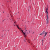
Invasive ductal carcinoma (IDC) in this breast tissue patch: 0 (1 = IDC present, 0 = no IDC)